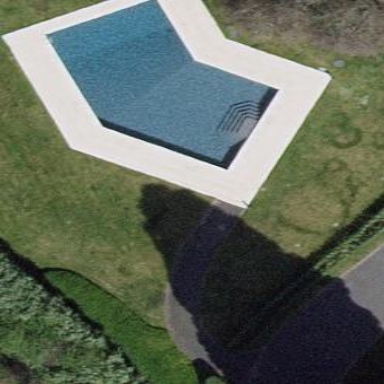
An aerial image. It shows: Swimming pool located in leisure land.